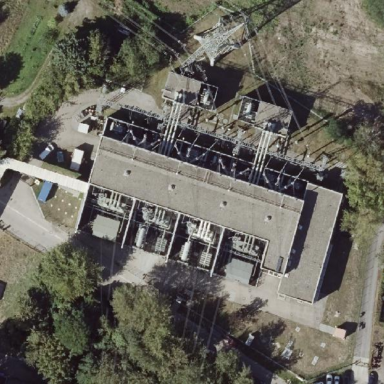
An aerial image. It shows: Fence surrounds transmission level power substation.